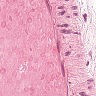
Metastatic tissue present: no